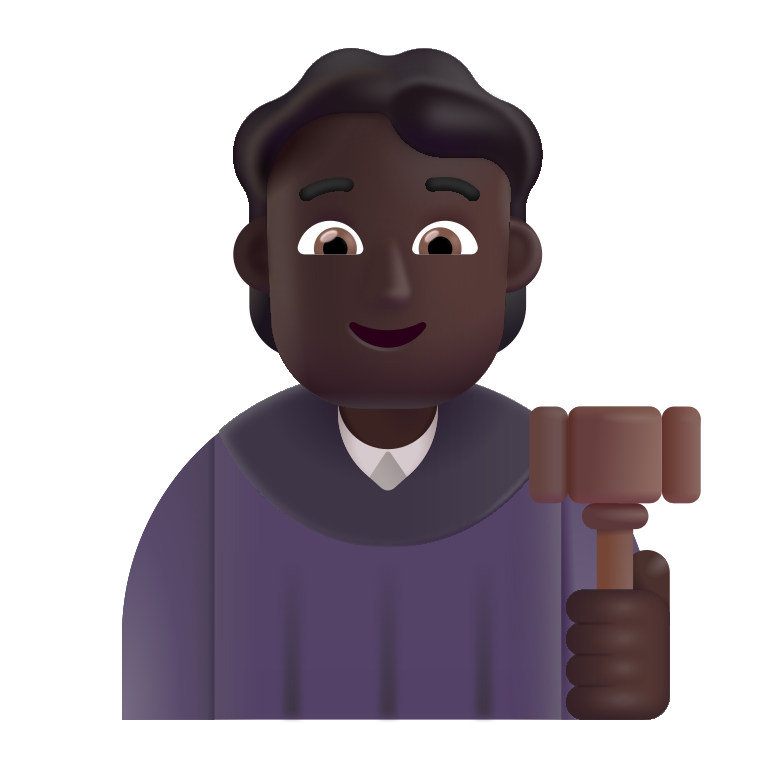
judge color dark